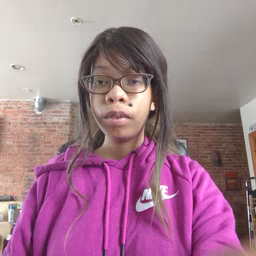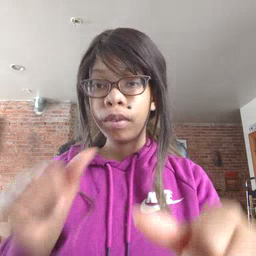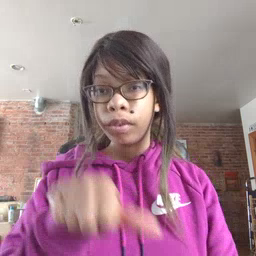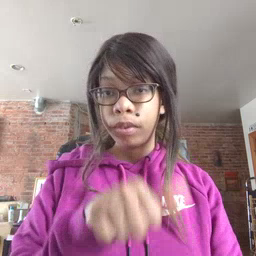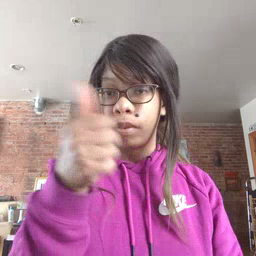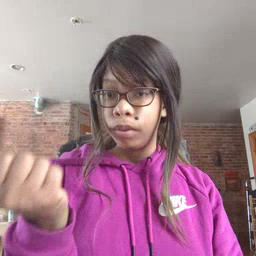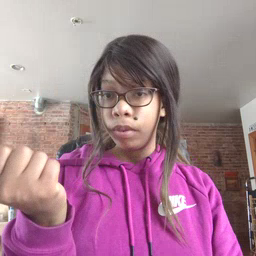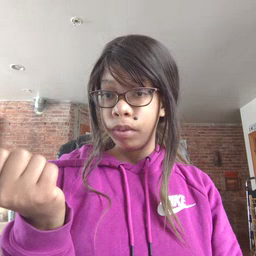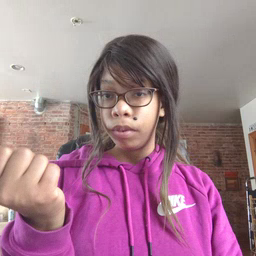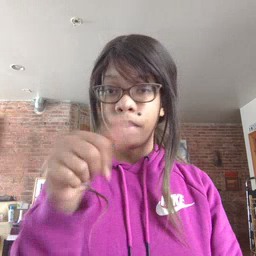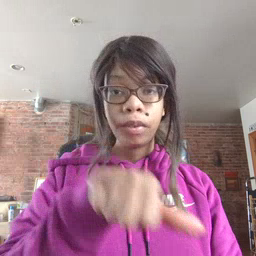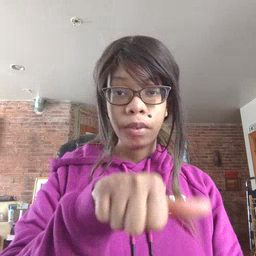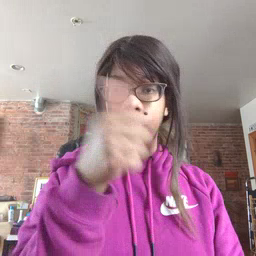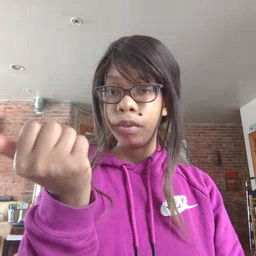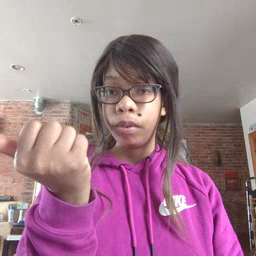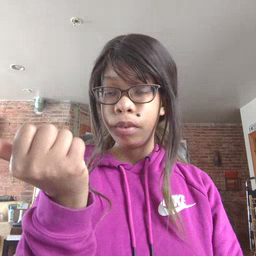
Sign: another